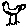
Label: bird